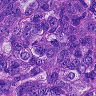
Metastatic tissue present: yes